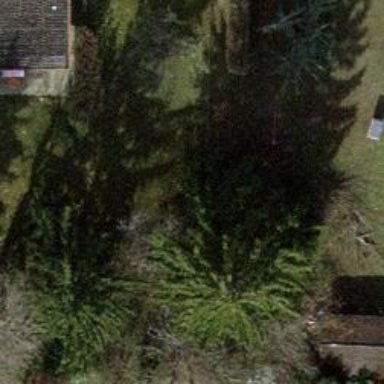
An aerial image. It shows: Evergreen tree with needle-leaved leaves.